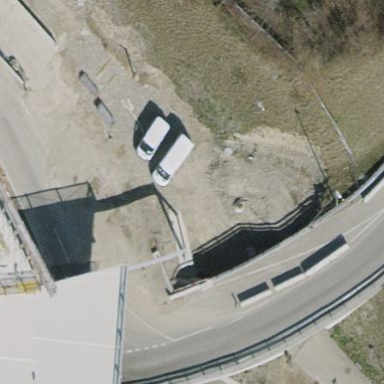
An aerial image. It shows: Man-made bridge.